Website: crate-barrel
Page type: cart
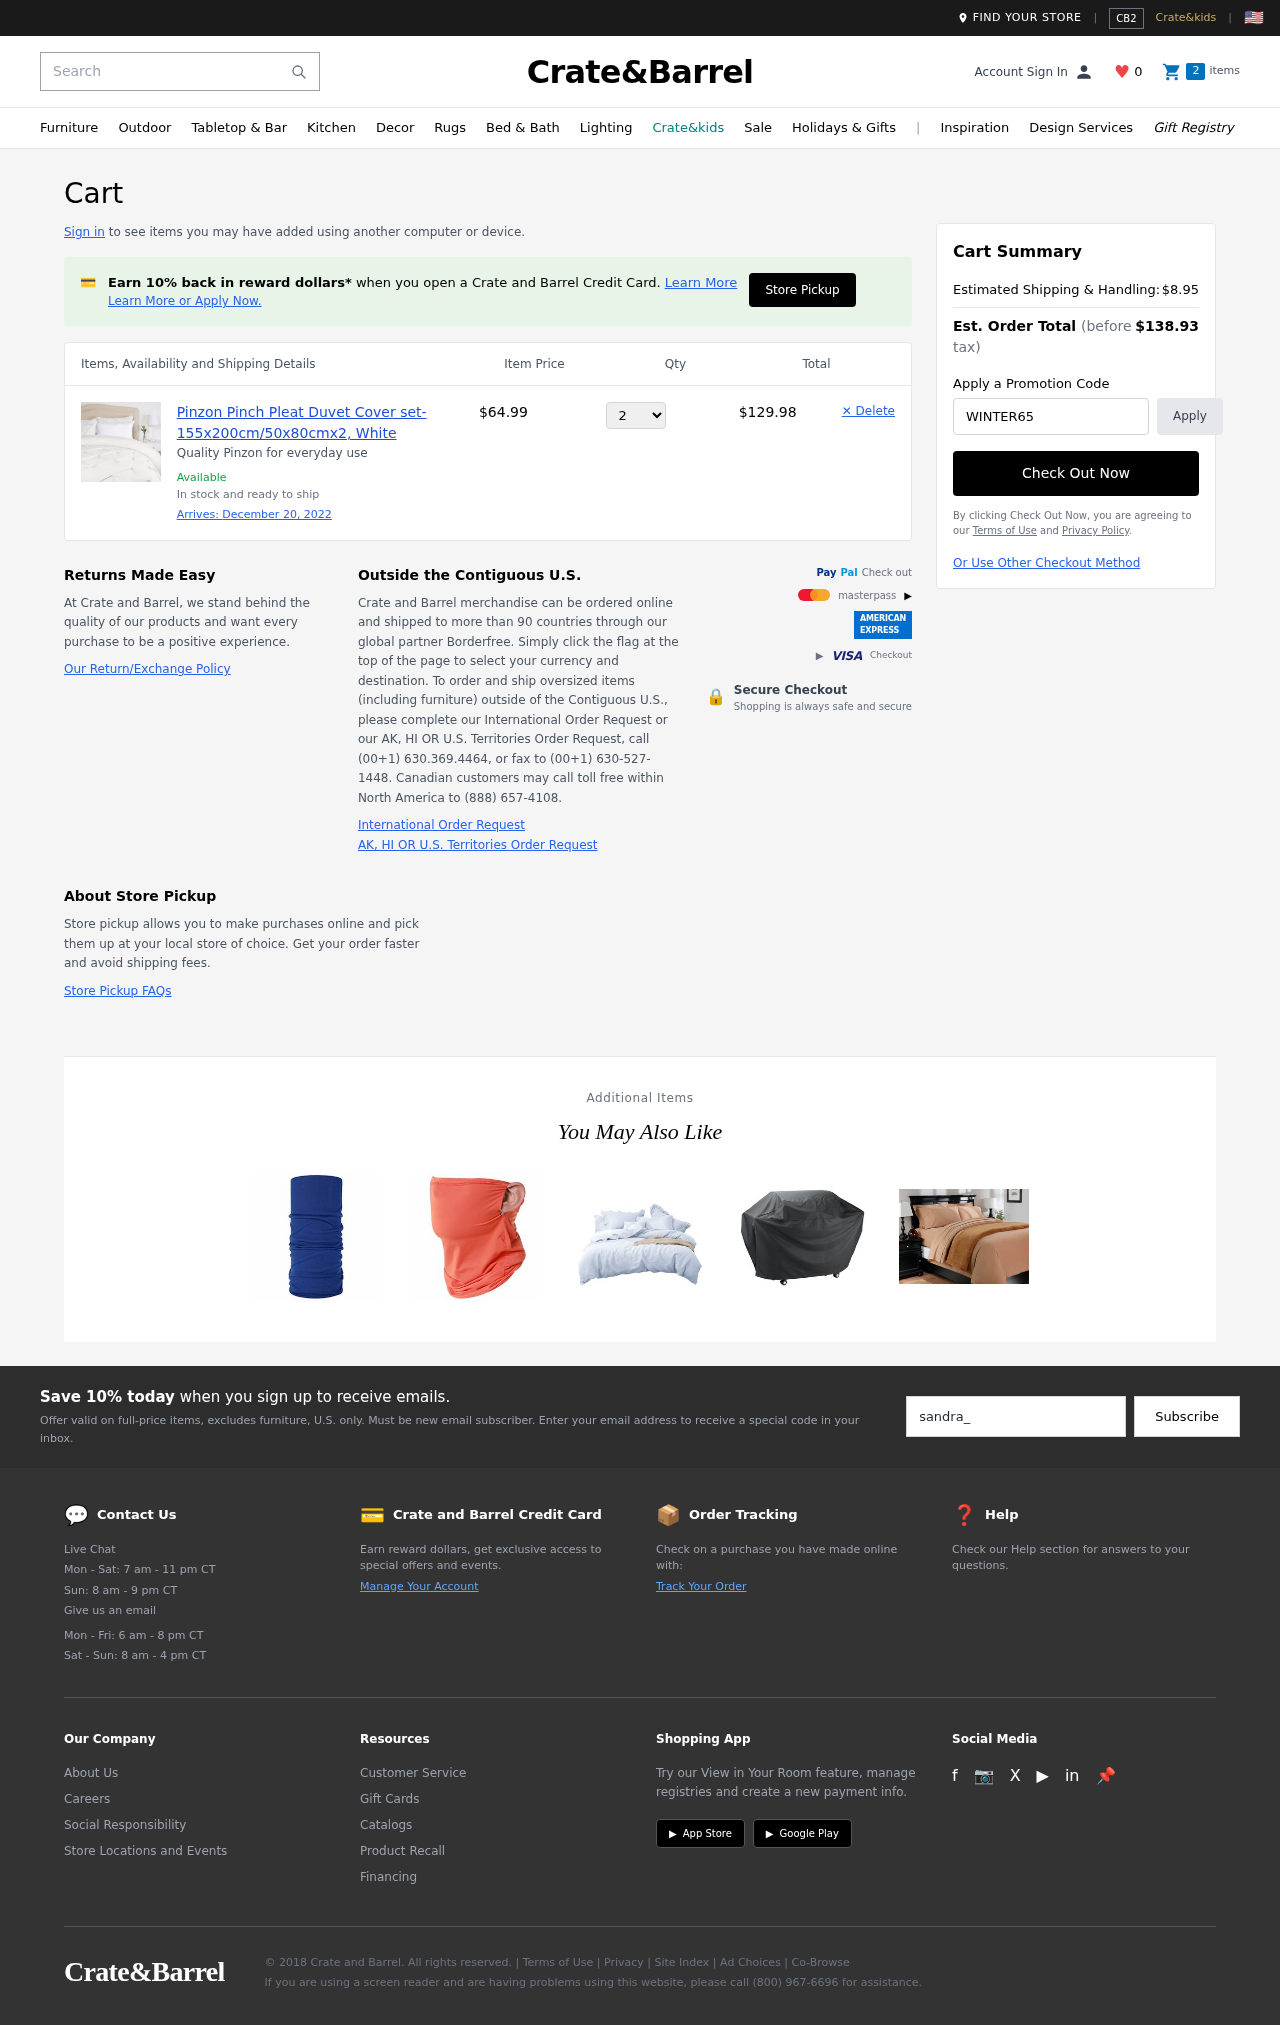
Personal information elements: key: PII_PROMO_CODE
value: WINTER65
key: PII_EMAIL
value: sandra_wallace@hotmail.com
Product elements: key: PRODUCT1_DESC
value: Quality Pinzon for everyday use
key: PRODUCT1_NAME
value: Pinzon Pinch Pleat Duvet Cover set-155x200cm/50x80cmx2, White
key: PRODUCT1_PRICE
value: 64.99
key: PRODUCT1_QUANTITY
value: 2
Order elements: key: ORDER_DELIVERY_DATE
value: December 20, 2022
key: ORDER_SUBTOTAL
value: $129.98
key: ORDER_SHIPPING_COST
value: $8.95
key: ORDER_TOTAL
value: $138.93